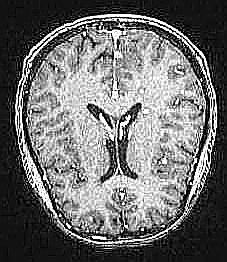
Label: notumor